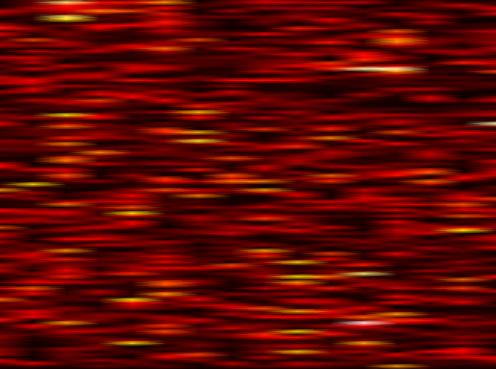
Label: WOLA